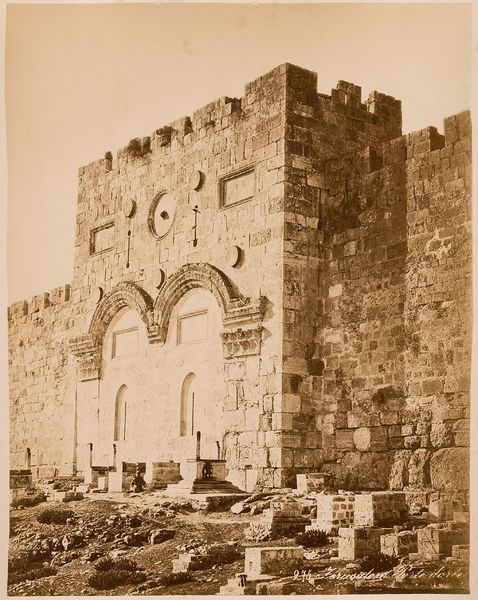
Titel: 275 Jerusalem Porte dorée
Künstler: Félix Bonfils
Standort: Hamburg
Institution: Museum für Kunst und Gewerbe Hamburg
Schlagwörter: architektur, tor, foto, fotografie, photographie, photo, karton, stadtmauer, goldenes, albumin, lichtbild, reisefotografie, historische, schwarzweißpositivverfahren, silbersalzverfahren, schwarzweißfotografie, gebäude, örtlichkeit, straße, stätte, reisephotographie, albuminpapier